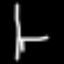
Label: chair